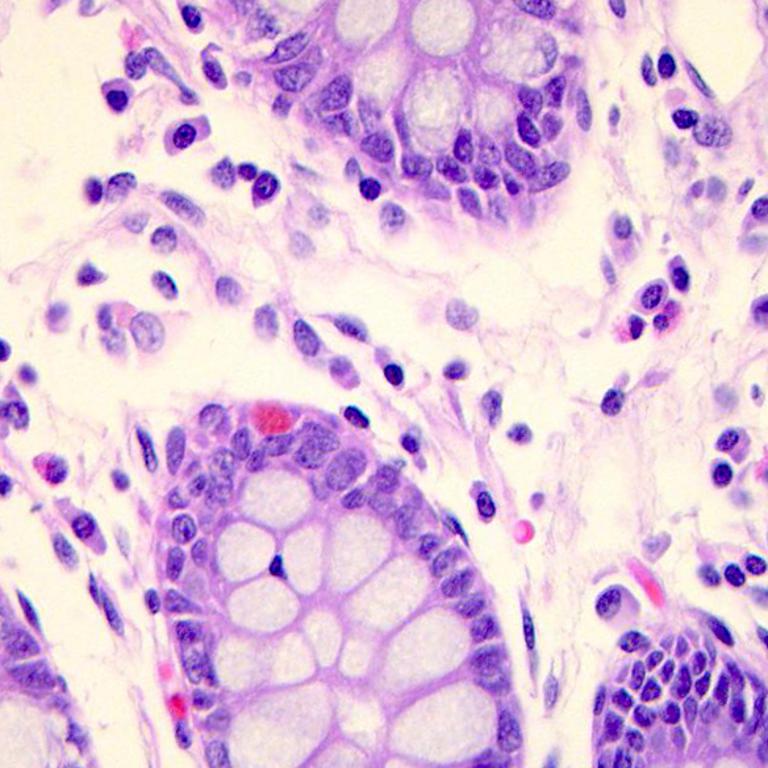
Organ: colon
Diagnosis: benign